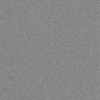
Label: dusty